Question: I would like to create a two-color border-right in li-element navigation, without JavaScript, extra div's and compatible with at least IE8. So every navigation item would have a black and grey right borders.

The image above is from one of my breakpoints. Currently I am using border-left and -right. This doesn't achive the wanted result, as I cannot control the floated items after they stack in rows + other problems.
'''
<nav>
<ul>
<li><a href="">NHL Home</a></li>
<li><a href="">Seasons</a></li>
<li><a href="">Teams</a></li>
<li><a href="">Records</a></li>
<li><a href="">Players</a></li>
<li><a href="">Player origins</a></li>
<li><a href="">Player age maps</a></li>
<li><a href="">Analysis</a></li>
<li><a href="">Contact</a></li>
</ul>
</nav>
'''
How can I achieve this?
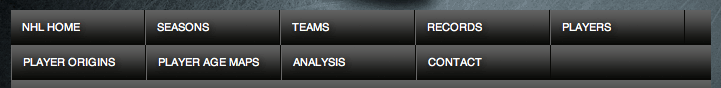
Answer: First of all, add this CSS rule:
'''
nav ul li {
box-sizing:border-box;
}
'''
It makes the browser consider borders and padding within the total width of the object.
Then you can add borders:
'''
border-left:1px solid #CCC;
border-right:1px solid #000;
'''